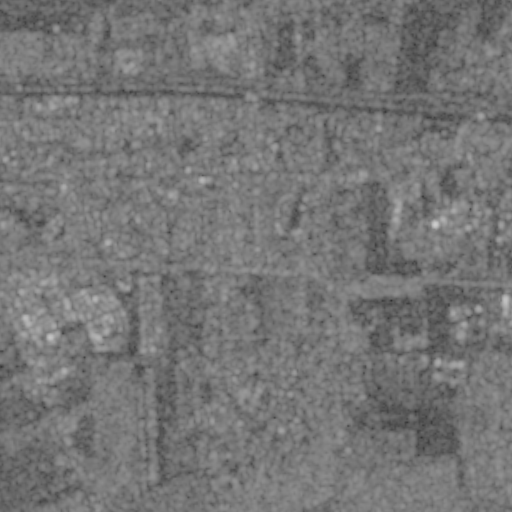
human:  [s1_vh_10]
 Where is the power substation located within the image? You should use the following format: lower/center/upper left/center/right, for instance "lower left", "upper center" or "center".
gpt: The power substation is located in the upper left of the image.
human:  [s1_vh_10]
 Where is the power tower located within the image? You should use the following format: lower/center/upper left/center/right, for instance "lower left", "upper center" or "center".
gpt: The power tower is located in the lower of the image.
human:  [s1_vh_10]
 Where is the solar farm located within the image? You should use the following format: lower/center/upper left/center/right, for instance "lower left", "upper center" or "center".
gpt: The solar farm is located in the upper left of the image.
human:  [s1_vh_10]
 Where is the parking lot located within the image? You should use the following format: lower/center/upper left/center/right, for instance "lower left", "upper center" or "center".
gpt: There is no parking lot in the image.

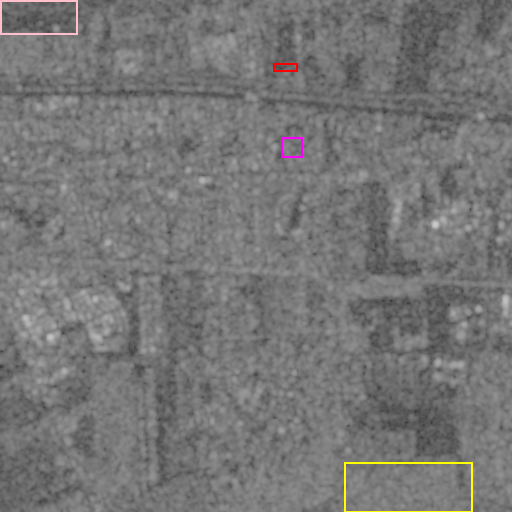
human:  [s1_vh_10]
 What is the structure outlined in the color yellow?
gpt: The structure outlined in yellow is a crop field.
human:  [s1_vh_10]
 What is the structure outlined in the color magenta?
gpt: The structure outlined in magenta is a park.
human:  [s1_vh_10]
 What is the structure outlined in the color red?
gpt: The structure outlined in red is a parking lot.
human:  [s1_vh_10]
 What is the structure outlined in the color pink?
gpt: The structure outlined in pink is a solar farm.
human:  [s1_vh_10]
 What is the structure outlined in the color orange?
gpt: There is no orange outline.